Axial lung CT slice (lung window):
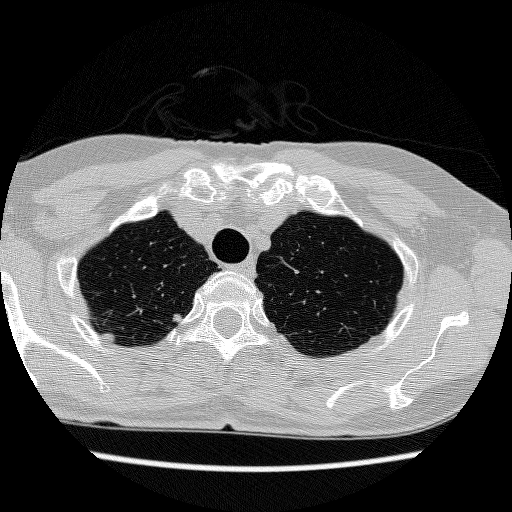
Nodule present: yes
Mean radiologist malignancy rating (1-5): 4